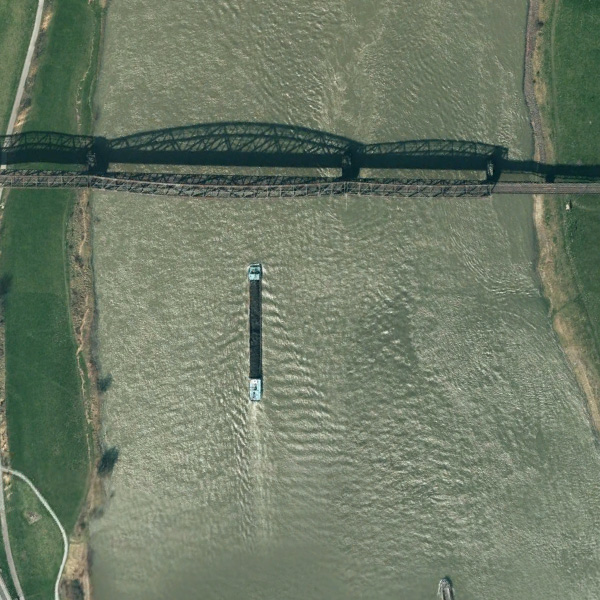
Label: Bridge